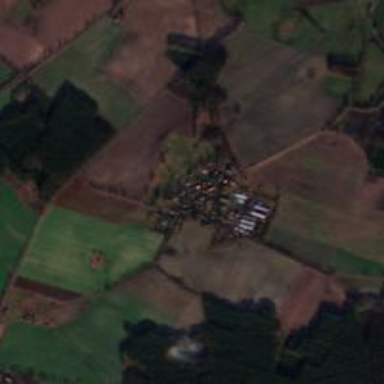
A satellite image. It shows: Village.